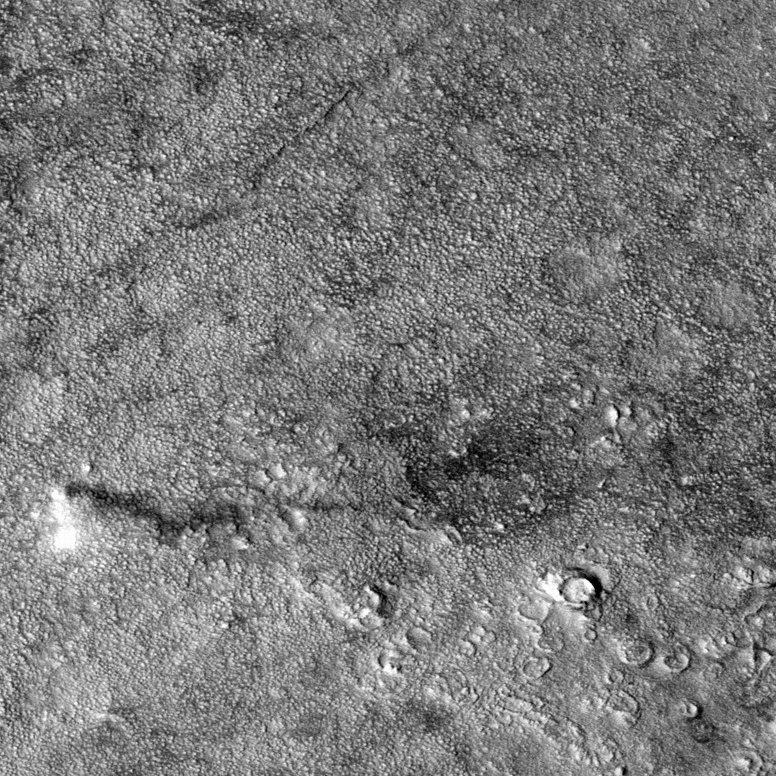
Label: dustdevil